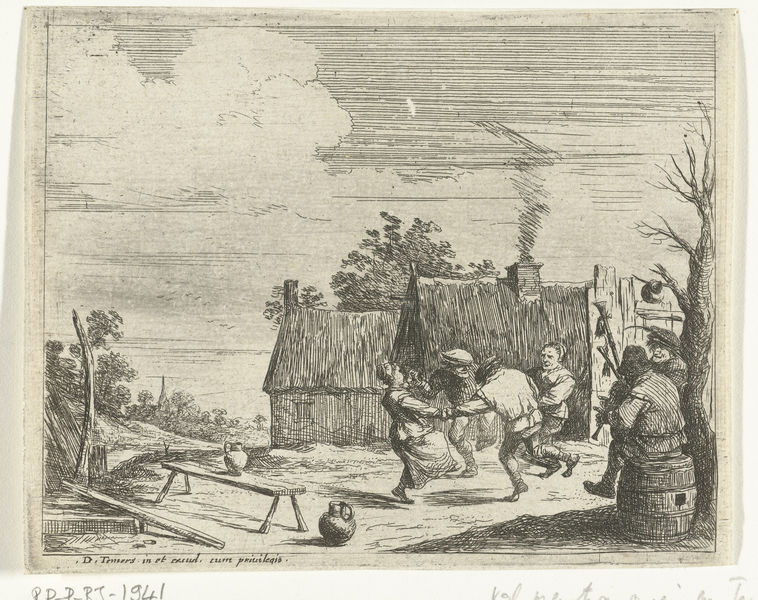
Titel: Dansende boeren
Künstler: Quirin Boel
Standort: Amsterdam
Institution: Rijksmuseum
Schlagwörter: baum, wolken, bäume, frauen, landschaft, menschen, frau, hut, männer, nacht, schwarz, zeichnung, haus, fest, tanz, häuser, hütte, rauch, musik, tanzen, bauern, krug, schornsteine, bank, bauer, mond, druck, radierung, fass, krüge, belebt, dudelsack, musikanten, rauferei, tanzend, konflikt